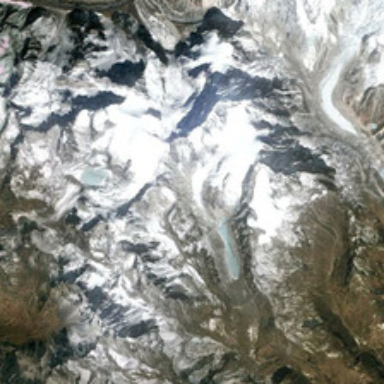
The green hills are next to each other in an unbroken line .